Question: here is my festival model class.
'''
class festival_registration(osv.osv):
_name = "bpl.festival"
_description = "Festivals"
_columns = {
'relegious_places_id': fields.many2one('bpl.relegious.places', 'Religious Places'),
'name': fields.char('Name', size=256, required=True, help='Festival Name'),
'fest_allowance': fields.float('Advance', size=64, required=True, help='Advance Amount'),
'installments': fields.integer('Installments', size=32, required=True, help='Number of Installments Installment'),
'month':fields.selection([('1', 'January'), ('2', 'February'), ('3', 'March'), ('4', 'April'),
('5', 'May'), ('6', 'June'), ('7', 'July'), ('8', 'August'), ('9', 'September'),
('10', 'October'), ('11', 'November'), ('12', 'December')], 'Month'),
}
festival_registration()
'''
i need to get festivals in my another form for give . then i need to filter that records and
how to add domain filter for this requirement or please advice me to sort out this issue by another technique
thanks
here shows my view xml of another model class
'''
<record model="ir.ui.view" id="bpl_religion_registration_form">
<field name="name">bpl.relegious.places.form</field>
<field name="model">bpl.relegious.places</field>
<field name="type">form</field>
<field name="arch" type="xml">
<form string="bpl_religion_registration" version='7.0'>
<sheet>
<group>
<group>
<field name="religion_id" style="width: 80%%" />
<field name="relegious_place" style="width: 80%%" />
</group>
</group>
<div name="Other Info"></div>
<notebook>
<page string=" Festivals">
<field name='festival_id' nolabel='1'>
<tree string='List' editable='bottom'>
<field name='name' />
<field name='fest_allowance' />
<field name='installments' />
<field name='month' /> .....
'''
and here is that another model class which is going to refer festival class
'''
class festival_advance(osv.osv):
_name = "bpl.festival.advance"
_description = "Festival Advance"
_columns = {
'bpl_company_id':fields.many2one('res.company', 'Company', help='Company'),
'bpl_estate_id':fields.many2one('bpl.estate.n.registration', 'Estate', help='Estate', required=True),
'bpl_division_id':fields.many2one('bpl.division.n.registration', 'Division', help='Division', domain="[('estate_id','=',bpl_estate_id)]", required=True),
'festival_id': fields.many2one('bpl.festival', 'Festival' **NEED TO ADD FILTER HERE TO GET CURRENT MONTH FESTIVALS**),
'festival_advance': fields.float('Amount'),
'installment': fields.integer('Installment'),
'festival_advance_ids': fields.one2many('bpl.festival.advance.register', 'festival_advance_id', 'Festival Advances'),
}
'''
and here shows the screen snapshot for more easeness

festival_advance()
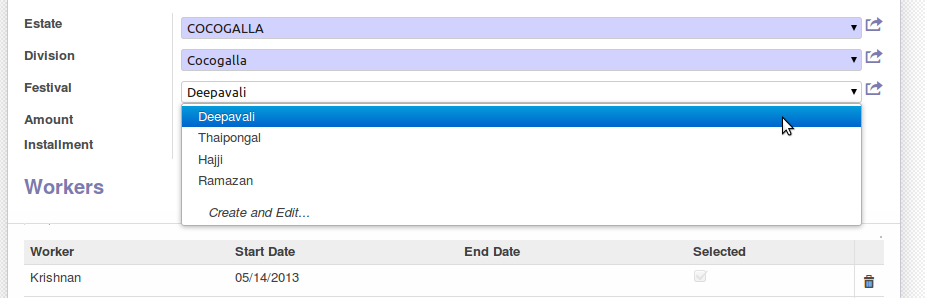
Answer: Try by adding this domain on the festival field [('month','=',time.strftime('%m'))]. It should work and display all the festivals which are coming in the current month.